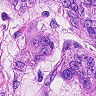
Metastatic tissue present: yes